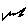
Label: zigzag